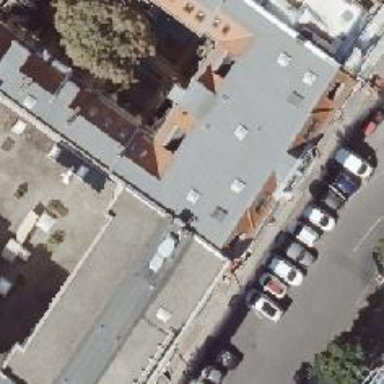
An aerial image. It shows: Restaurant.